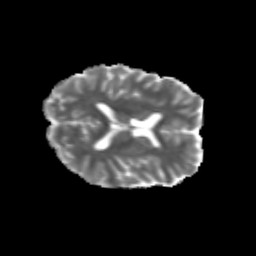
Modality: MD
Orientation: axial
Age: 25
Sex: female
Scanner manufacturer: siemens
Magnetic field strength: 3 T
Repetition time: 3.5 s
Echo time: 0.125 s